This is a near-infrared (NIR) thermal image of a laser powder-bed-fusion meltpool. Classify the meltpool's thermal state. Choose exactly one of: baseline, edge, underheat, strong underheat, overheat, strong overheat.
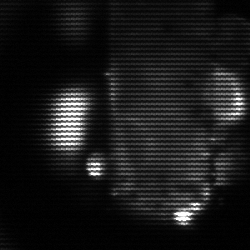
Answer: strong underheat